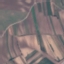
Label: PermanentCrop